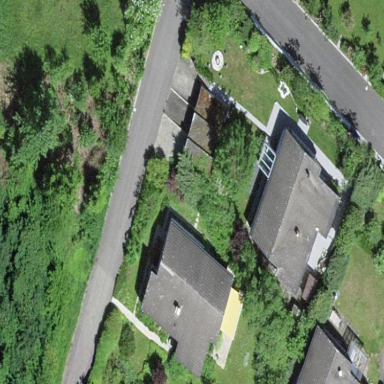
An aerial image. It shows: Detached building.